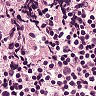
Metastatic tissue present: no